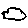
Label: cloud